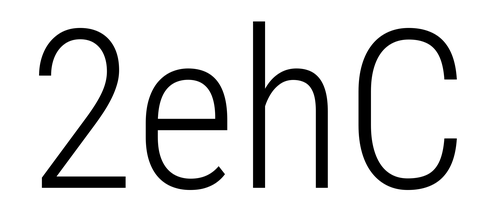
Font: Roboto_Condensed_Light